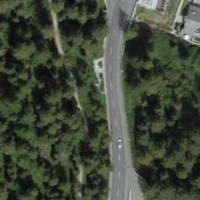
EUNIS habitat code: 53
Species observed at this site:
Ajuga pyramidalis